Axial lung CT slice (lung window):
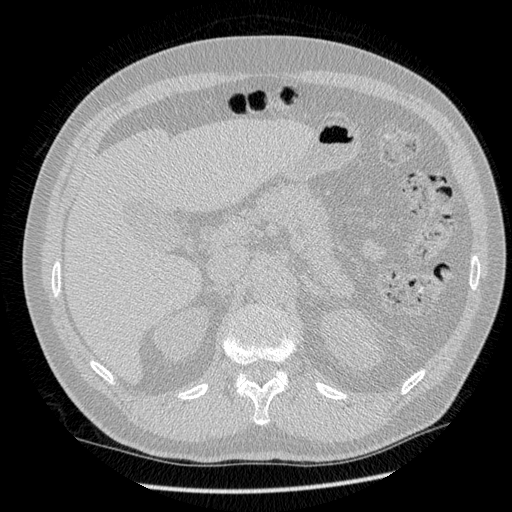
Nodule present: no